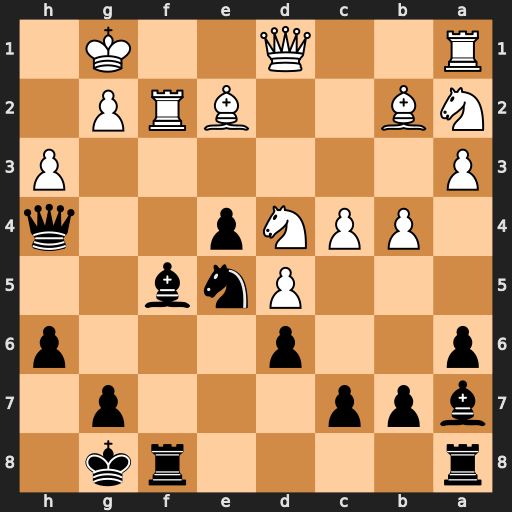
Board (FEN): r4rk1/bpp3p1/p2p3p/3Pnb2/1PPNp2q/P6P/NB2BRP1/R2Q2K1
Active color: b
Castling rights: -
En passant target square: -
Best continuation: Bxh3